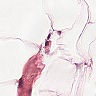
Metastatic tissue present: no